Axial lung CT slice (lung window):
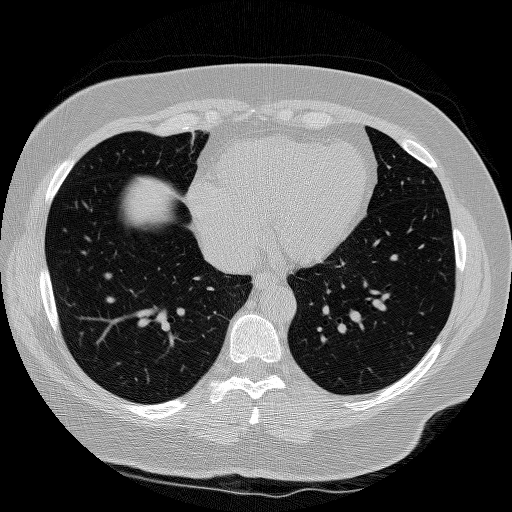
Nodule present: no